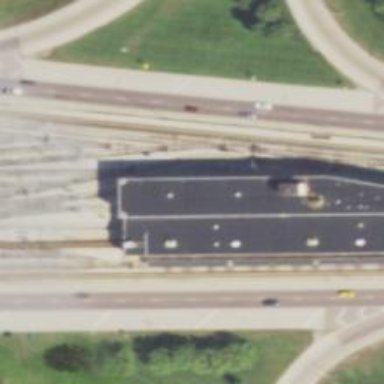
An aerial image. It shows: Building passage tunnel under electrified rail in service yard.